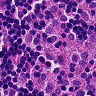
Metastatic tissue present: no